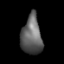
Tissue: lung
Cell type: Epithelial cells
Senescence score: 0.2326
Nuclear area (px): 778
Mean DAPI intensity: 97.248